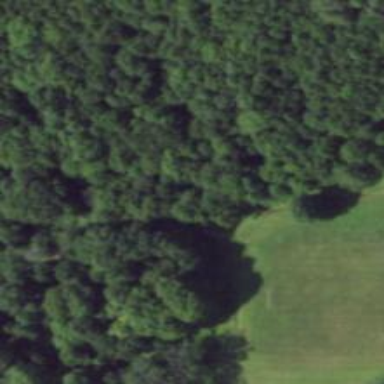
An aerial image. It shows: Disc golf tee.